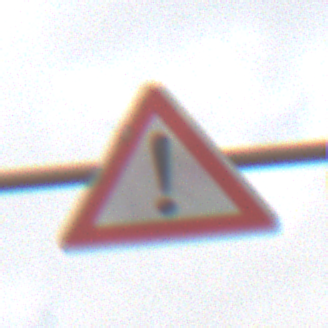
Verkehrszeichen: Gefahrenstelle
Umgebung: Outdoor, Nature
Tageszeit: MorningAfternoon
Wetter: Overcast
Licht: Natural
Jahreszeit: NotSpecified
Kontrast: LowContrast